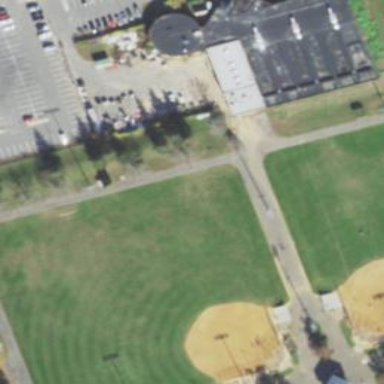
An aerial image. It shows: Baseball pitch for leisure and sports activities.